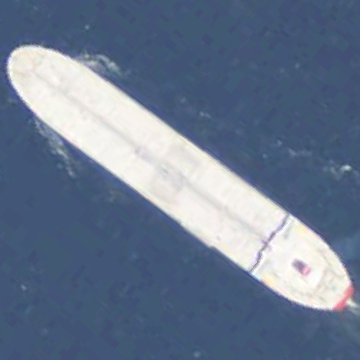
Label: civil